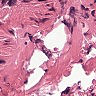
Metastatic tissue present: no